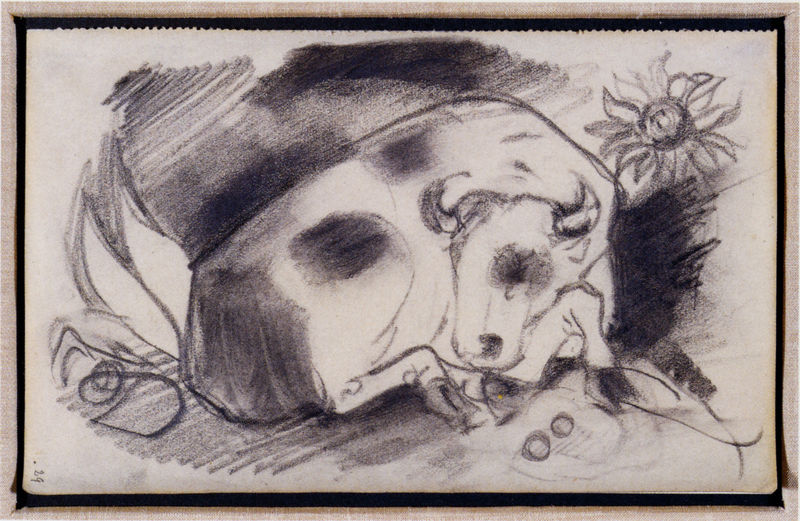
Titel: Liegender Stier mit Sonnenblume
Künstler: Franz Marc
Institution: (Privatbesitz)
Schlagwörter: blätter, dunkel, felsen, kopf, schatten, schlaf, weiß, cezanne, grob, landschaft, sitzen, blume, grau, kreide, mitte, pastell, schwarz, skizze, zeichnung, blüte, gras, tier, wiese, expressionismus, muster, gesicht, rahmen, steine, horn, natur, vieh, weide, sonne, boden, auge, sitzend, blatt, pflanze, kontrast, ohren, beine, fell, huf, hufe, schwanz, schweif, lächeln, spanien, papier, ruhe, liegen, ruhen, schlafen, schlafend, naturalismus, studie, moderne, acker, abstrakt, modern, grafik, graphik, schattierung, kuh, rind, van gogh, rand, white, black, dark, face, grey, nose, old, painting, portrait, seated, sitting, picture, reflection, plant, liegend, striche, unscharf, punkte, hell dunkel, linie, kohle, kauernd, traum, schwarz-weiss, schraffur, radierung, stich, strich, klassische moderne, bleistift, kugeln, entwurf, franz, kohlezeichnung, stift, nasenlöcher, fleck, flecken, verwischt, sad, gefleckt, flower, picasso, man, rock, stone, maul, nüstern, fabelwesen, sonnenschein, field, head, landscape, horizontal, sun, diagonale, nüster, fleckig, eyes, hörner, grass, light, freundlich, drawing, paper, postkarte, black and white, frame, gescheckt, bulle, ochse, stier, shadow, dog, etching, glasses, illustration, line, sketch, tail, miniatur, liegt, schraffierung, gezeichnet, blauer reiter, dead, rope, chagall, abstract, marc, kalb, klauen, schwaz, sonnenblume, ancient, leaves, zeichnunge, ruhend, schalf, kinderzeichnung, art, ground, back, study, pencil, franz marc, schläft, der blaue reiter, dösen, animal, circle, eye, legs, lines, cattle, cow, früh, fü e, shoulders, schlf, coal, shading, snout, asleep, bull, cave, charcoal, crayon, darl, greyscale, hoof, horns, horn', lithograph, lying, nasenl, oxen, pad, resting, schlafnd, seated cow, shade, shadows, sleep, sleeping, sonne zeichnung, sonneblume, srier, stir, straffiert, stuer, sunflower, taurus, toro, vbelistift, vegetation, www.wetb.de, canvas, hooves, simple, nacht, graze, grazing, black white, patches, stones, hatching, body, rest, reclining, karl marx, scribble, brille, hoofs, leg, sonner, spots, moo, spot, lost, puddle, koh, augen, nase, mond, ng, bucket, graphite, hufen, hasenohren, rumpf, ox, 29, loose, nostril, pail, laying, petal, petals, list, ropes, shaded, penicl, hashing, charcole, callico, patch, freckled, steer, blüteblätter, hoove, kuh radierung rind schlaf, beast of burden, bool, buffelo, need, exhaustion, ehaustion, chiascura